Question: I have one challenge:
I have the following code in SQL Server and I want to move it to PostgreSQL DBMS.

I adapted it to PostgreSQL just like the following:
'''
CREATE function public.SEMANA_ISO (fecha date) returns integer as $$
DECLARE
semana_ISO int= date_part ('week',fecha)+1
-date_part('week',CAST(date_part('year',fecha) as CHAR(4)) + '0104');
BEGIN
IF (semana_ISO=0)
THEN
semana_ISO=public.SEMANA_ISO(CAST(date_part('year',fecha)-1
AS CHAR(4)) + '12' + CAST(24 + date_part('day',fecha) AS CHAR(2)))+1;
ELSIF ((date_part('month',fecha)=12) AND ((date_part('day',fecha)-date_part('day',fecha))>=28))
THEN
semana_ISO=1;
END IF;
RETURN semana_ISO;
END;
$$ LANGUAGE plpgsql;
'''
As you may see, I tried to make it look the most similar as in SQL Server is.
However when I try to run this function and test it:
'''
Select public.SEMANA_ISO('28/12/2014');
'''
The DMBS shows many errors:
'''
ERROR: operator does not exist: character + unknown
LINE 2: ...rt('week',CAST(date_part('year',fecha) as CHAR(4)) + '0104')
HINT: No operator matches the name and type of the arguments. You may need to add explicit type casts.
QUERY: SELECT date_part ('week', date) +1
-date_part ('week', CAST (date_part ('year', date) as CHAR (4)) + '0104')
CONTEXT: PL / pgSQL function semana_iso (date) at line 5 during initialization of local variables in the statement block
'''
I have thought in doing a simpler function that could receive the date in the format given (dd/mm/yyyy) and using the set datestyle = mdy statement change it in the body of the function and finally print it or return it.
What do you suggest folks?
Your help & time is always appreciated!
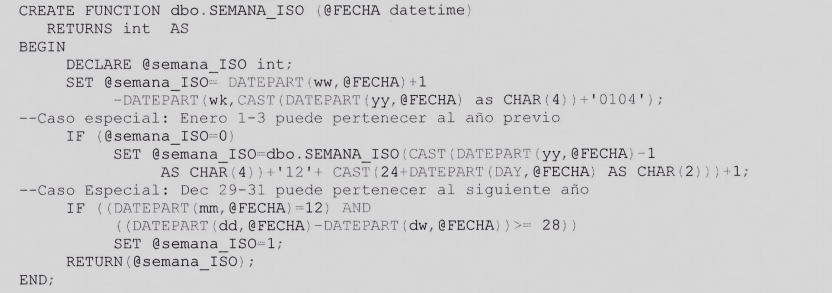
Answer: A guess you may need a 'Function' like below
'''
CREATE function a_date_conv (fecha date) returns text as $$
select to_char(fecha, 'mm-dd-yyyy');
$$ LANGUAGE sql;
'''
> select a_date_conv('08/10/2014')
'''
Result
-------
10-08-2014
'''